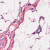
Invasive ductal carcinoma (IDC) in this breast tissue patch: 0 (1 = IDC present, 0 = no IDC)